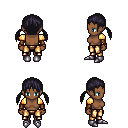
a pixel art fantasy rpg character, female body template, human, dark skin, gold arm armor, gold greaves, raven twin-tailed hairstyle, leather bracers, metal boots, four views (front, back, left, right), 2x2 character sprite sheet, small pixel art, hard edges, no anti-aliasing